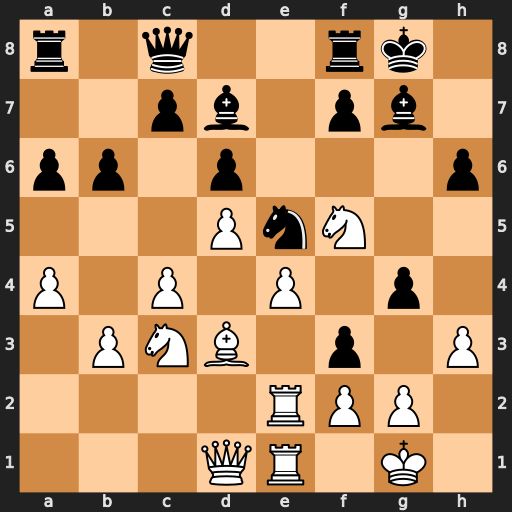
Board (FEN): r1q2rk1/2pb1pb1/pp1p3p/3PnN2/P1P1P1p1/1PNB1p1P/4RPP1/3QR1K1
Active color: w
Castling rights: -
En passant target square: -
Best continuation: Ne7+ Kh8 Nxc8